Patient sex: F
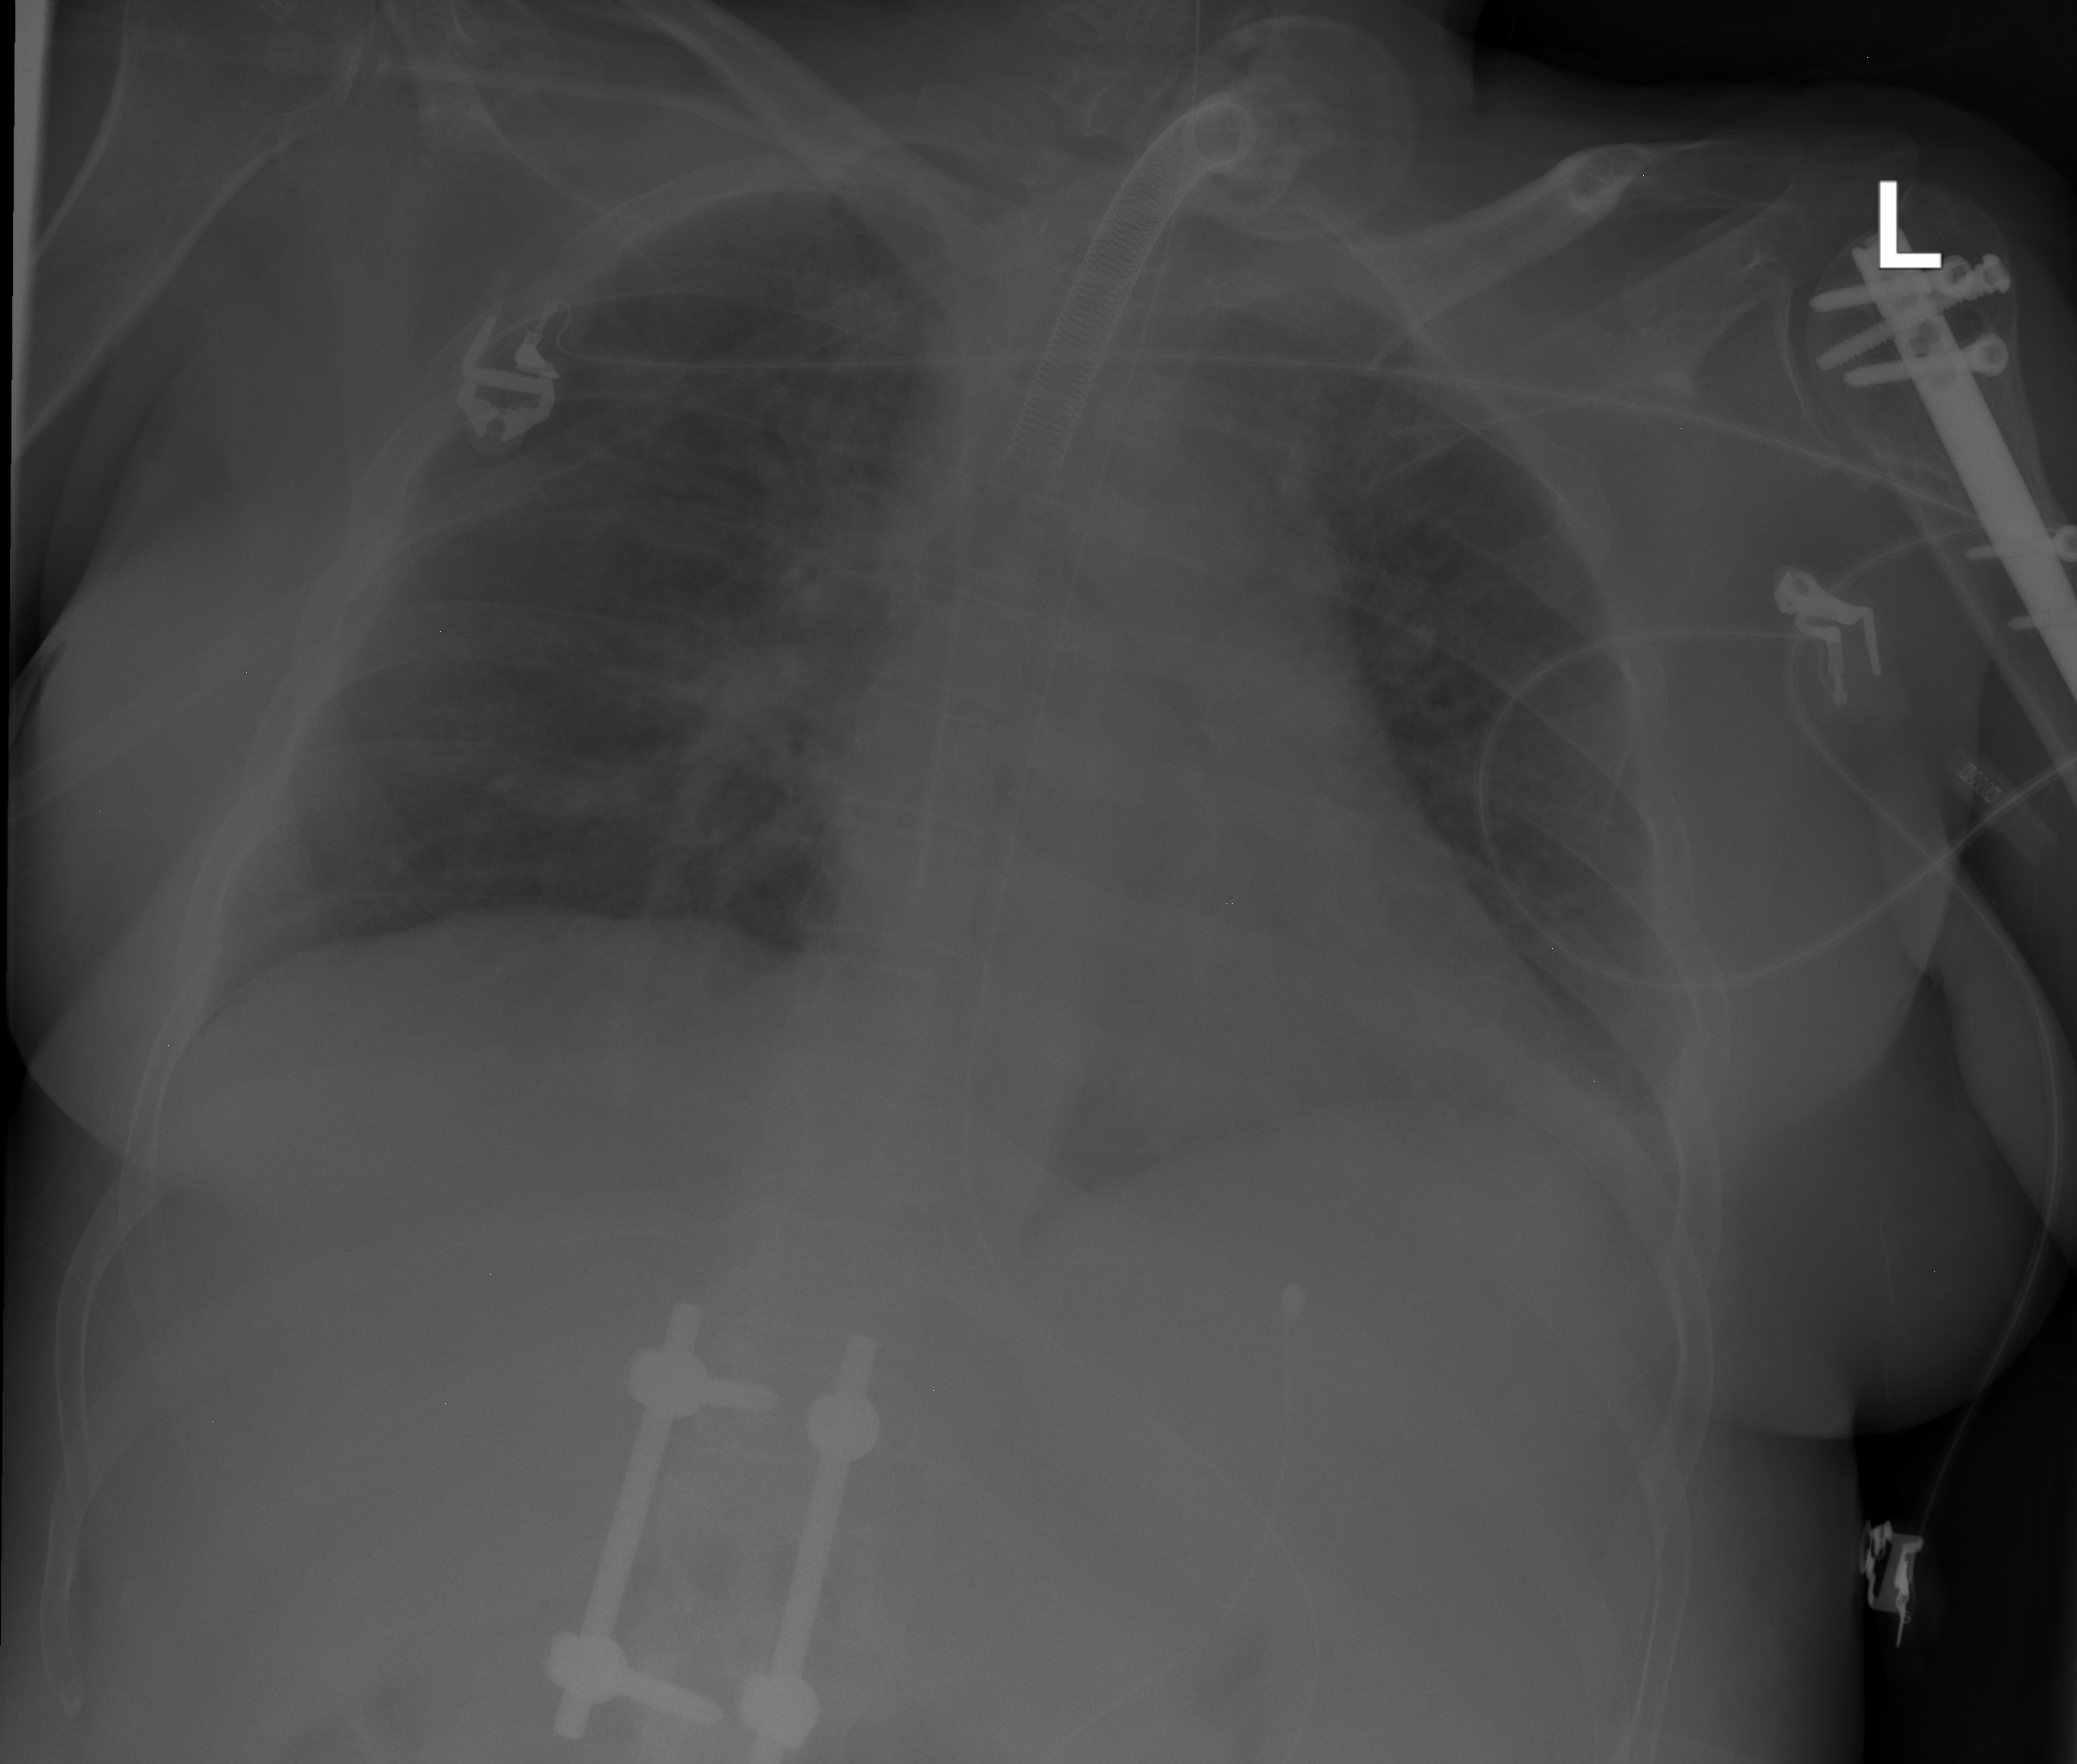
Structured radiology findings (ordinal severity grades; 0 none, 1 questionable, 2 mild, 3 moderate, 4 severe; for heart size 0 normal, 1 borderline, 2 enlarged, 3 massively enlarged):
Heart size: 0
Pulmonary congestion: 0
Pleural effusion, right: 0
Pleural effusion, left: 2
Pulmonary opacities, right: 0
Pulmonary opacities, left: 0
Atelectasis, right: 1
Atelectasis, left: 2